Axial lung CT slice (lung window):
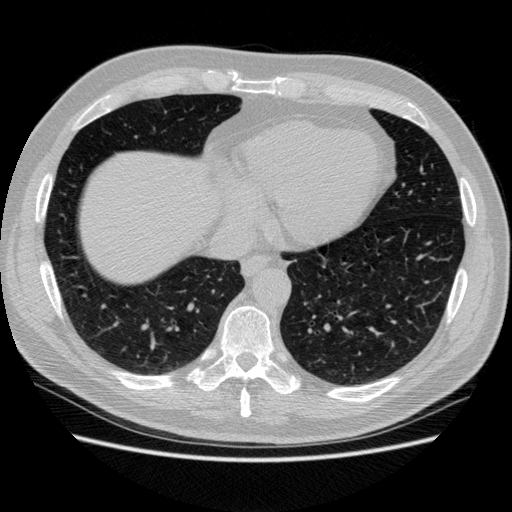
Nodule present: no